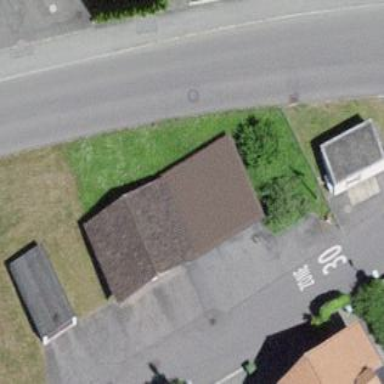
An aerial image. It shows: Garage building.